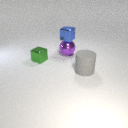
small green metal cube to the left of large purple metal sphere